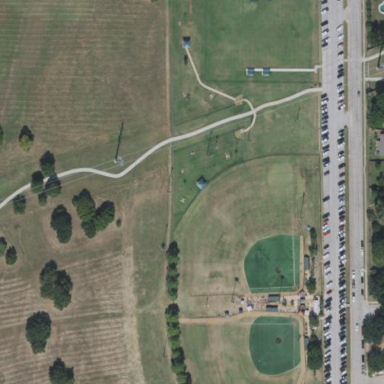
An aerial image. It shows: Baseball pitch for leisure and sports activities.